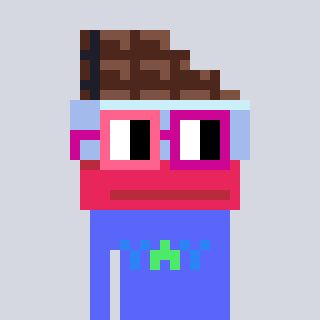
a pixel art character with square pink and red glasses, a chocolate-shaped head and a purple-colored body on a cool background